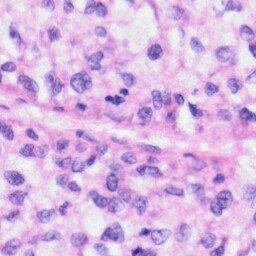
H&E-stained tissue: Liver